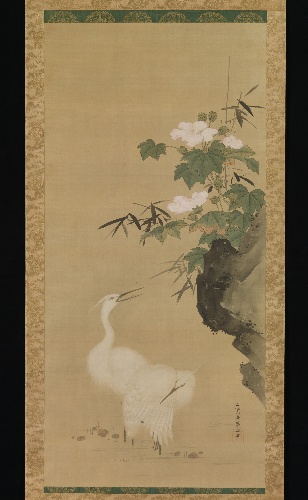
Title: 土佐光起筆　芙蓉白鷺図|Egrets and Cotton Roses
Artist: Tosa Mitsuoki
Artist bio: Japanese, 1617–1691
Date: mid- to late 17th century
Object type: Hanging scroll
Classification: Paintings
Medium: Hanging scroll; ink and color on silk
Culture: Japan
Period: Edo period (1615–1868)
Dimensions: Image: 46 5/8 × 22 3/16 in. (118.5 × 56.3 cm)
Overall with knobs: 69 × 28 1/16 in. (175.2 × 71.2 cm)
Overall with mounting: 69 × 26 in. (175.2 × 66.1 cm)
Department: Asian Art
Credit line: Fishbein-Bender Collection, Gift of T. Richard Fishbein and Estelle P. Bender, 2014
Accession year: 2014
Repository: Metropolitan Museum of Art, New York, NY
Tags: Birds|Roses